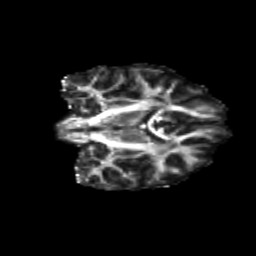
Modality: FA
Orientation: coronal
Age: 14
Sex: female
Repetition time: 9.512 s
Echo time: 0.089 s